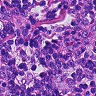
Metastatic tissue present: no